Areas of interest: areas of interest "Medical"
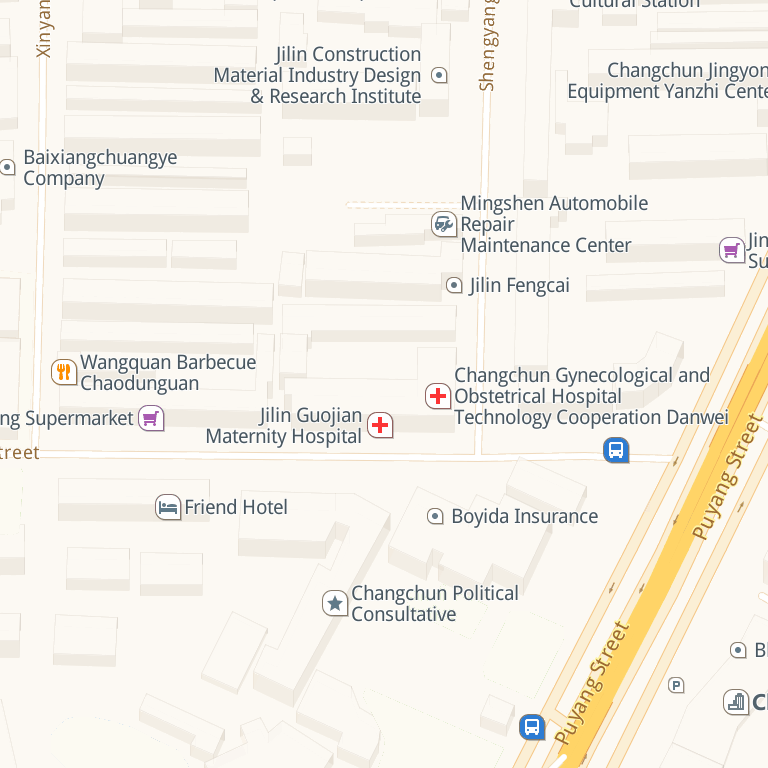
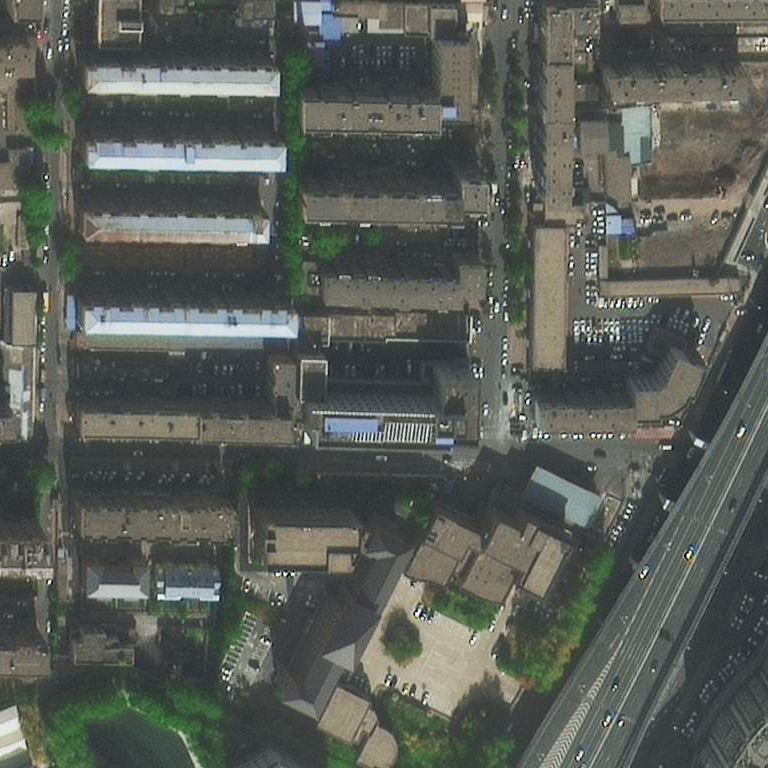